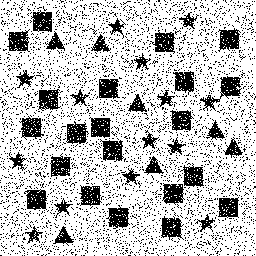
Squares: 21
Triangles: 7
Stars: 14
Total shapes: 42